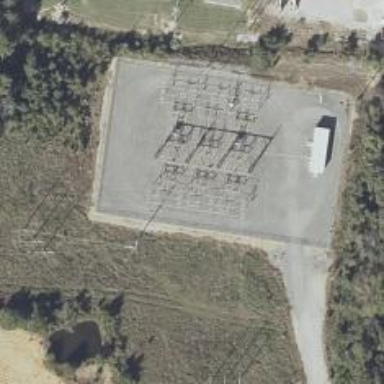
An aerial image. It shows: Switch for power supply.